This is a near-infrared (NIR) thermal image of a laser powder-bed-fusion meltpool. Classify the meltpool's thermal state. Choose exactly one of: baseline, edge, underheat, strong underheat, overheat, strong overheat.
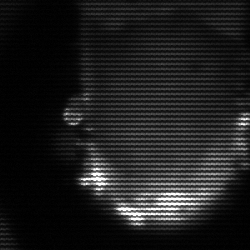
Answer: baseline